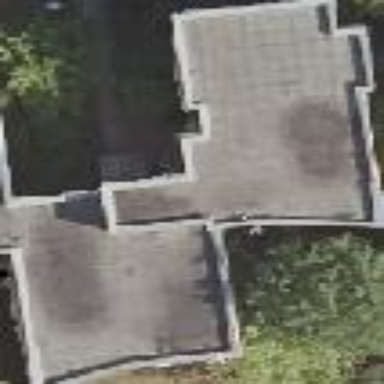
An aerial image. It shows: Apartment building with flat roof.